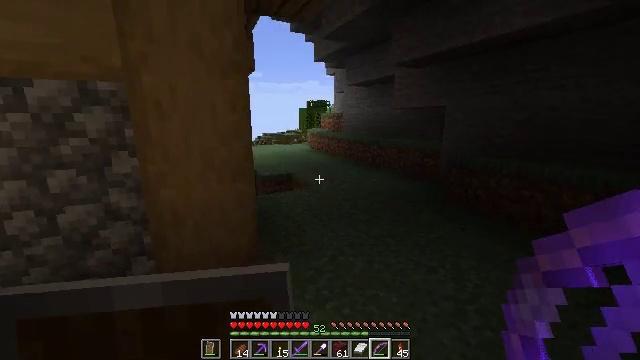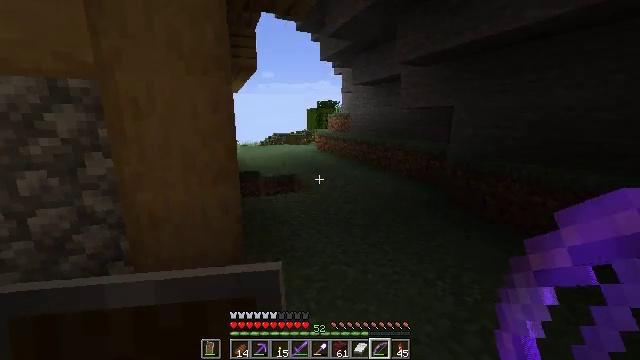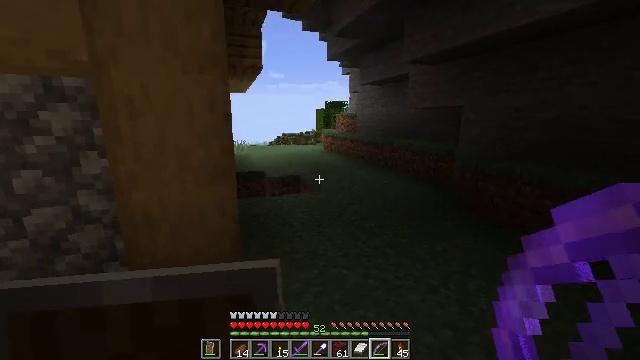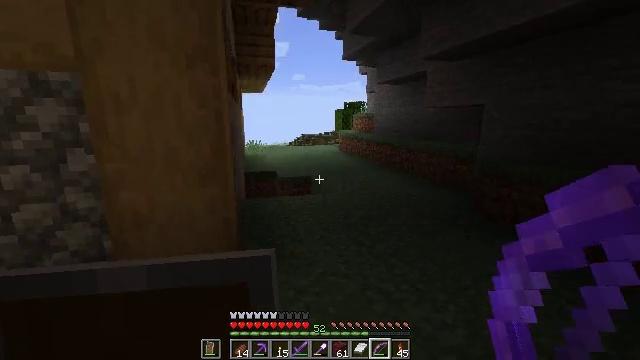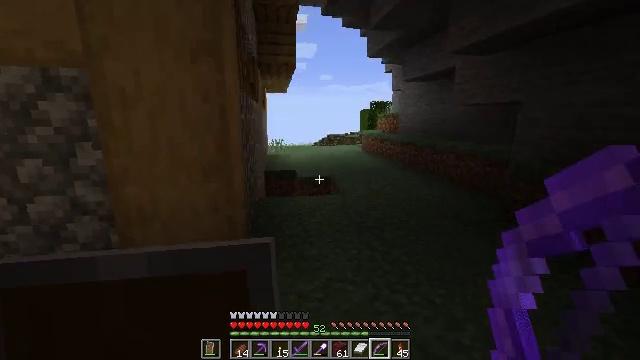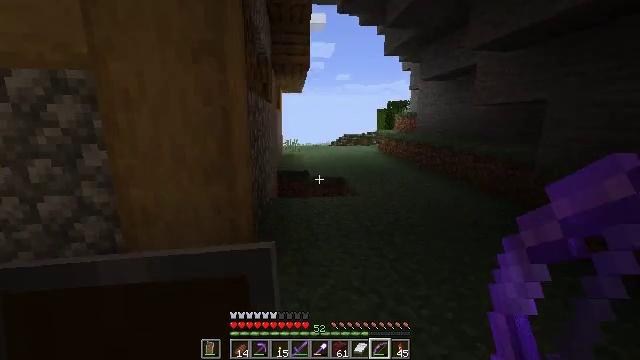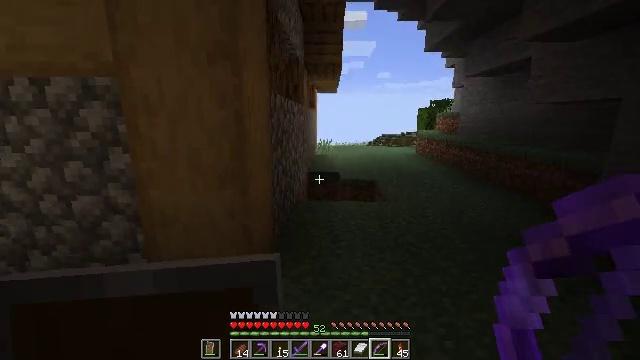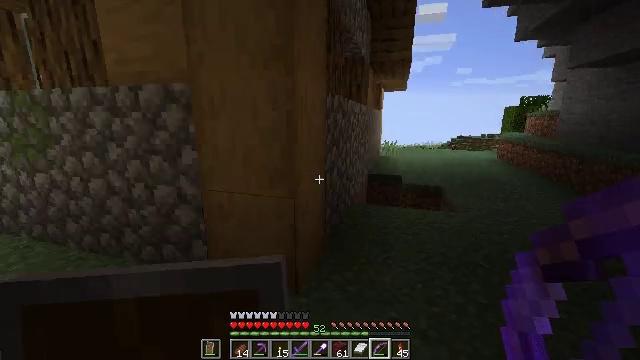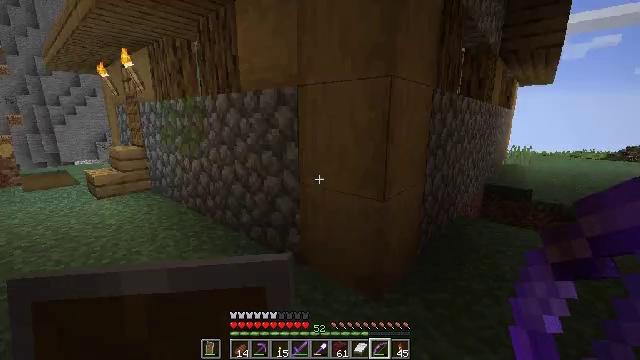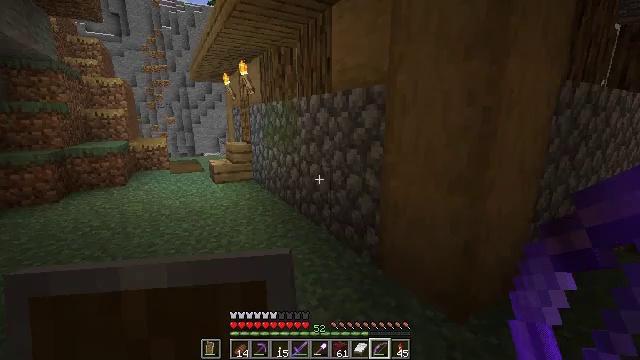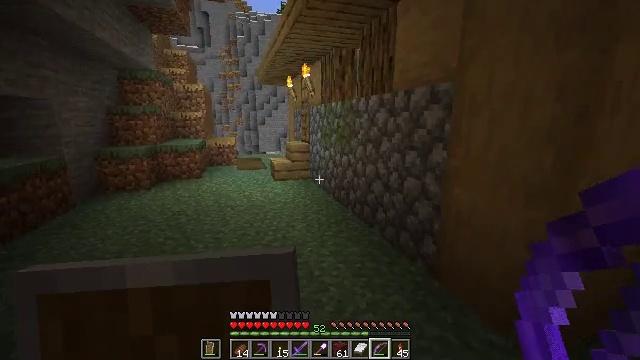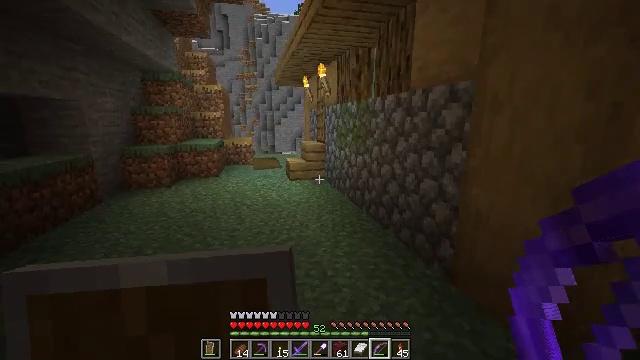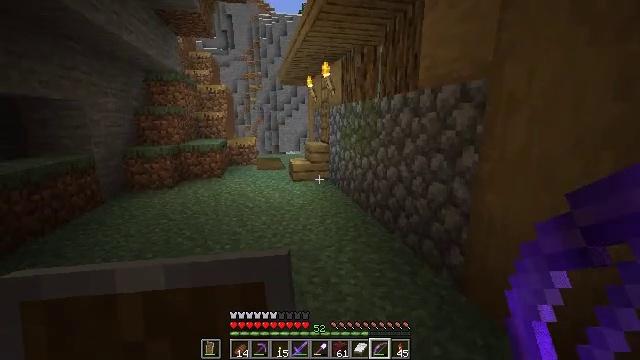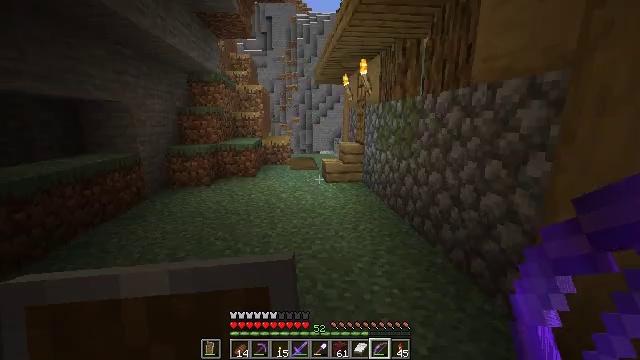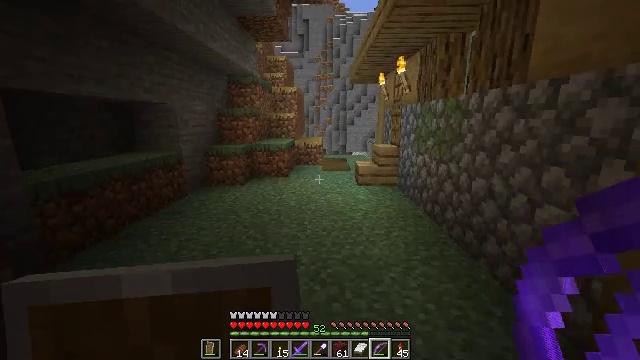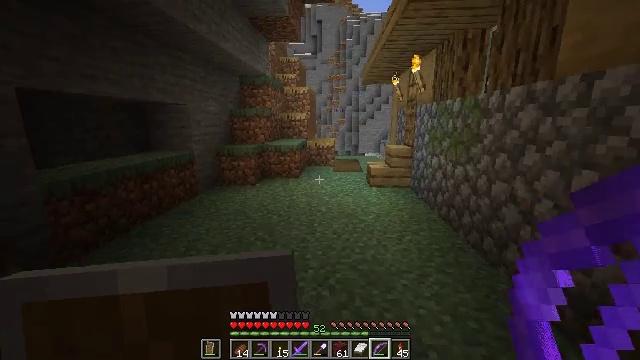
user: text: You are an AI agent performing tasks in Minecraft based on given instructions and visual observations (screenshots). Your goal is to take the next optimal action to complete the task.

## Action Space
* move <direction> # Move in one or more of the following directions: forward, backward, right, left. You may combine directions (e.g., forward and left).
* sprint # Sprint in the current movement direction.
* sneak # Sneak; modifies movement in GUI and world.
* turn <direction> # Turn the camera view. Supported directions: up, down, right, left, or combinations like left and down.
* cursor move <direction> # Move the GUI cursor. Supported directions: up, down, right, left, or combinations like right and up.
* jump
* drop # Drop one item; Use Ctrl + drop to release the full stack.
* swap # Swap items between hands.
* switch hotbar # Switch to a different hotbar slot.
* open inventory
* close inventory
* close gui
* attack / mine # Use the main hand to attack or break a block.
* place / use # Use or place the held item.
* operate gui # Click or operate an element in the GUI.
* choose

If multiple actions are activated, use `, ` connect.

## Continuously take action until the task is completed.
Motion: motion action
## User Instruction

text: Collect the bell.
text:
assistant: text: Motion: move forward and move right, turn left
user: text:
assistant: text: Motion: move forward and move right, turn left
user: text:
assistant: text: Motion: move forward and move right, turn left
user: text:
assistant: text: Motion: move forward and move right, turn left
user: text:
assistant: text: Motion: move forward and move right, turn left
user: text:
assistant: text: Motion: move forward and move right, turn left
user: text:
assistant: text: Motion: turn left
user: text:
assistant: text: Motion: turn left
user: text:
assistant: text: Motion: turn left
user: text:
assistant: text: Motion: turn left
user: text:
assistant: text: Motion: move forward, turn left
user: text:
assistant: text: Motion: move forward
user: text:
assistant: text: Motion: move forward, turn left
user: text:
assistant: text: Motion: turn left
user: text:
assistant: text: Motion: turn left
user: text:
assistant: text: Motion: move forward, turn left
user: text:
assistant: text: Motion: move forward
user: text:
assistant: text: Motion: move forward
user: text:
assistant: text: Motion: move forward
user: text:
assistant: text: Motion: move forward
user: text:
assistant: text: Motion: move forward
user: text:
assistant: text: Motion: move forward
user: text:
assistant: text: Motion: move forward, turn right and up
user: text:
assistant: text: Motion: move forward, turn right and up
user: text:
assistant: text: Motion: move forward, turn right and up
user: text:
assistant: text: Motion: move forward, turn right
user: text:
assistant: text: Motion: move forward, turn right
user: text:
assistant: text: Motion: move forward and move left, turn right
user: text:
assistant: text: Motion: move forward and move left, turn right
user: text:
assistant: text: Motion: move forward and move left, turn right